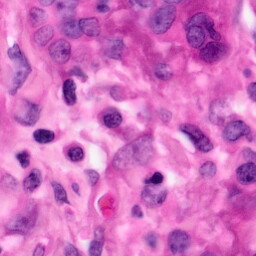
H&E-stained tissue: Pancreatic